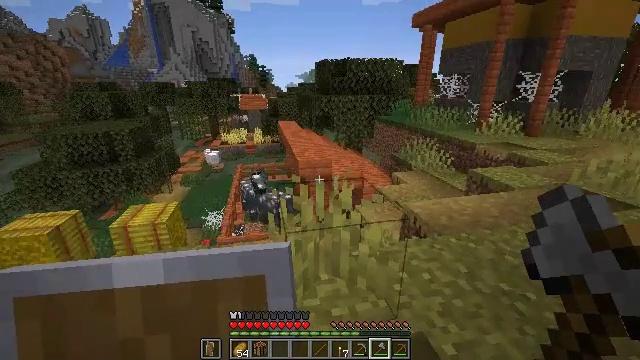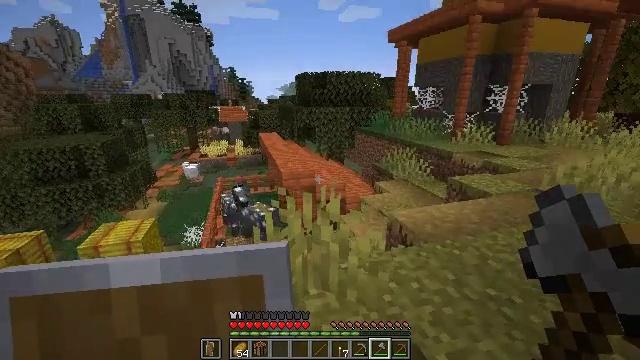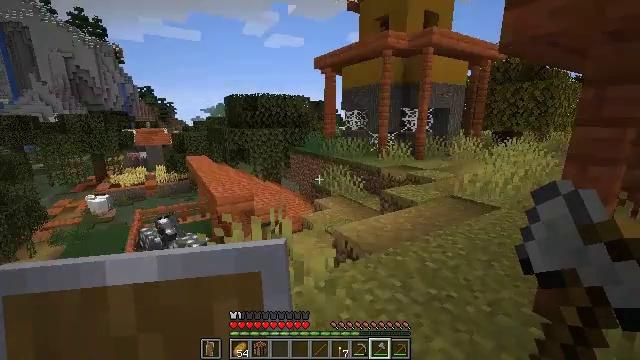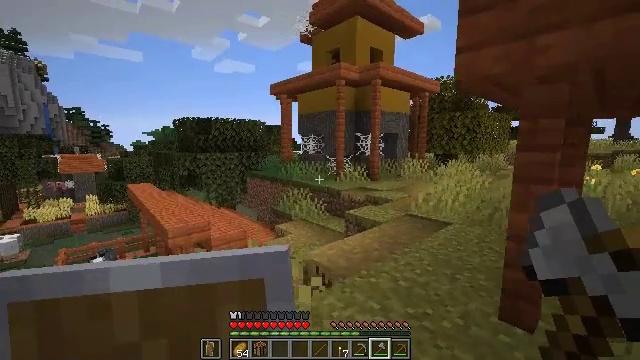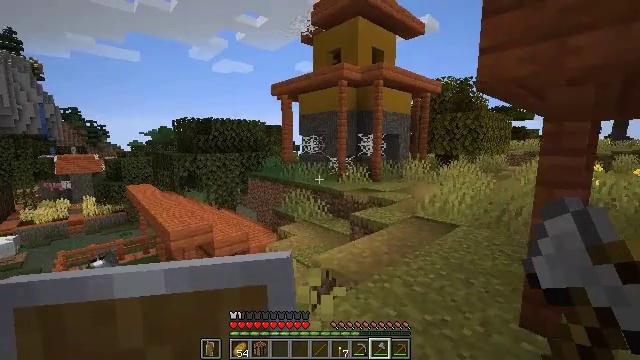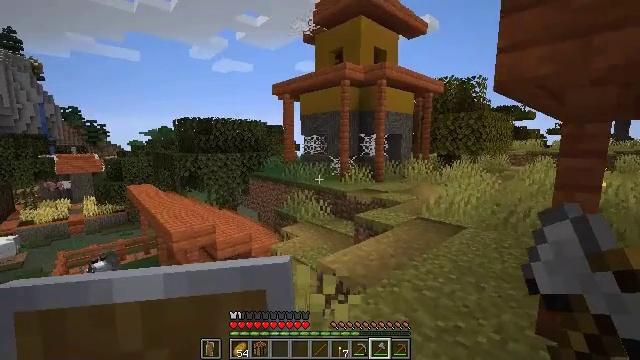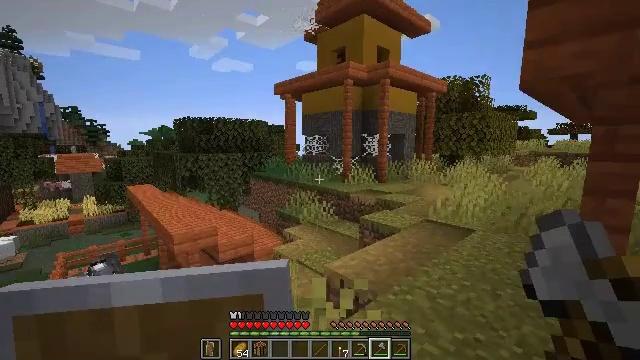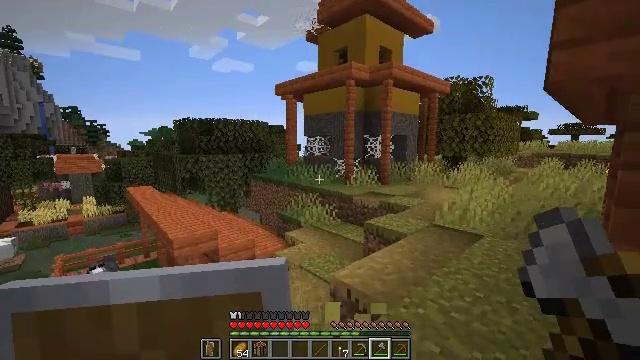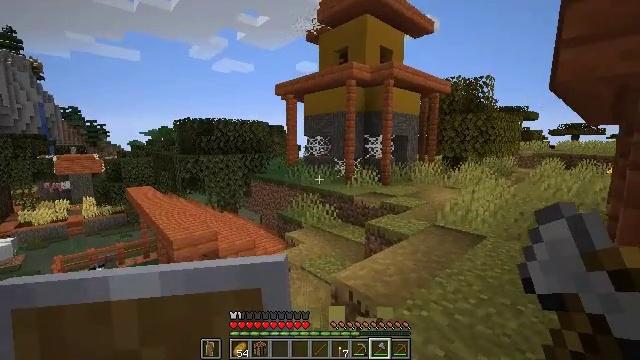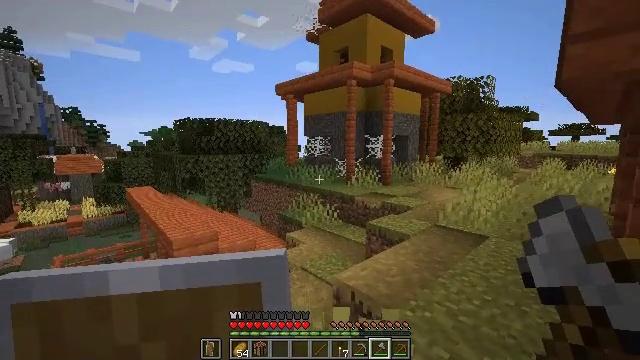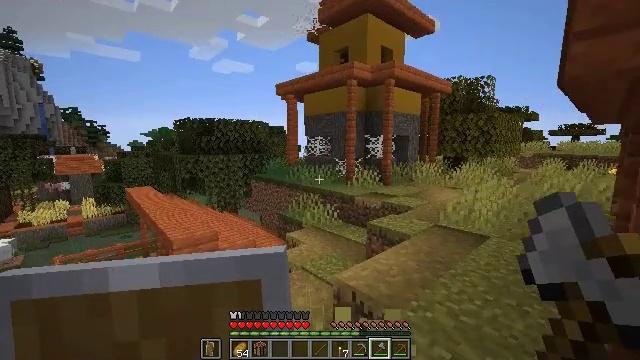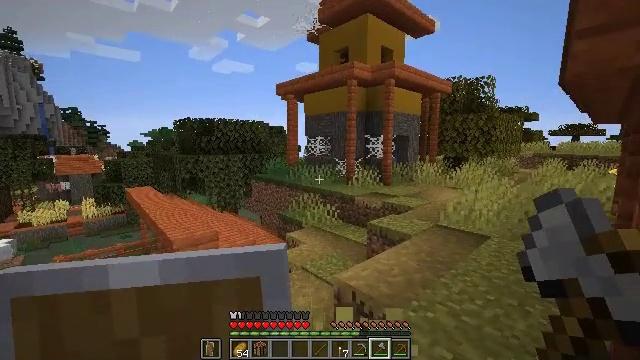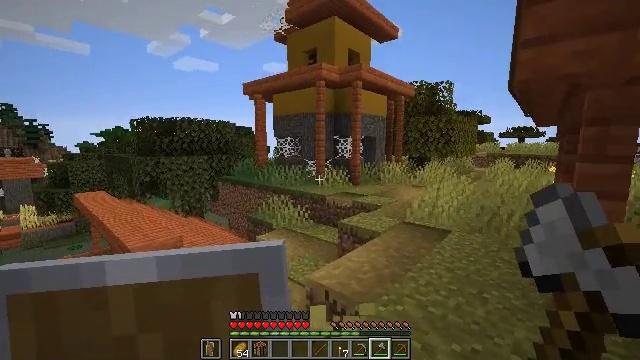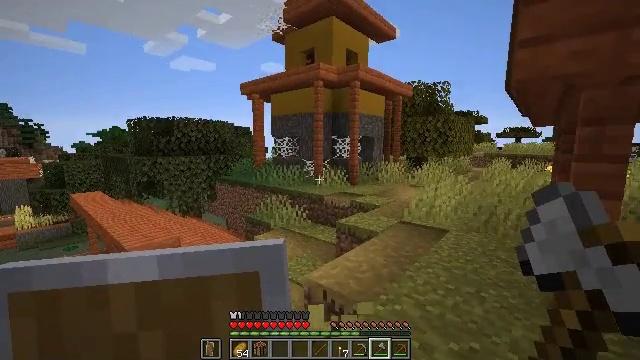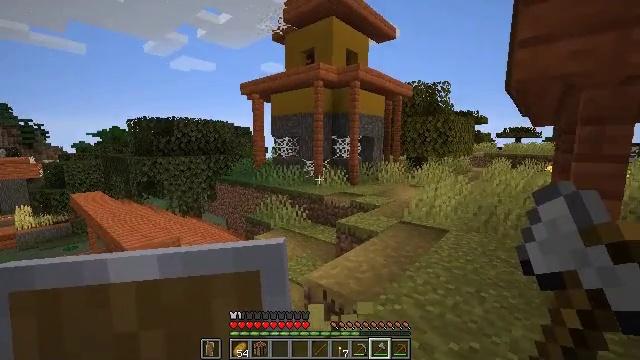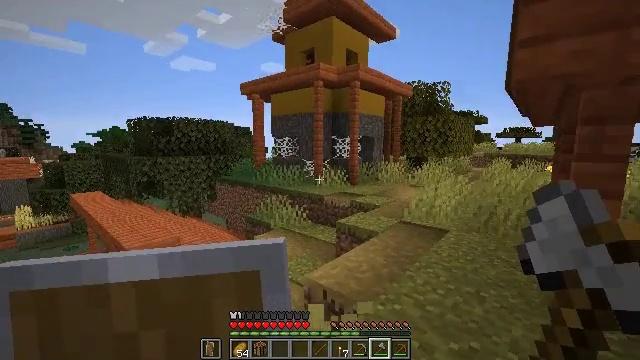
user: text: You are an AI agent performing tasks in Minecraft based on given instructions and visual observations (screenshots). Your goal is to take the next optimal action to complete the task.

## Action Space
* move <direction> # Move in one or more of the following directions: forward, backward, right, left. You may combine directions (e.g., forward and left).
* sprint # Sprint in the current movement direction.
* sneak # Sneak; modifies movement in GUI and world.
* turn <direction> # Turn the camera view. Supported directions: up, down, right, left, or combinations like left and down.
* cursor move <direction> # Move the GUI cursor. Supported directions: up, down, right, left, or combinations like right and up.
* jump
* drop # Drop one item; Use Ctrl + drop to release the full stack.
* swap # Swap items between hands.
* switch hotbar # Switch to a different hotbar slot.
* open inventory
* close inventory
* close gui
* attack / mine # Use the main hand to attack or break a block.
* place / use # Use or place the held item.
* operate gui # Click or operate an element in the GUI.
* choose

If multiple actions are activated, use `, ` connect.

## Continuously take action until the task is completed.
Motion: motion action
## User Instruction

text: Mine the bookshelf to gather resources.
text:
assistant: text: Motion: turn right and up
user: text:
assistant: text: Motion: move left, turn right and up
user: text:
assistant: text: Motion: move left, turn right and up
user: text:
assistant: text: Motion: move forward and move left
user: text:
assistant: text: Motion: move forward and move left
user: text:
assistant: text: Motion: move forward
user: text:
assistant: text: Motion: no_op
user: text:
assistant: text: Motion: no_op
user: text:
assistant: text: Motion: no_op
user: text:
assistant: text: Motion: no_op
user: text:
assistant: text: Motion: no_op
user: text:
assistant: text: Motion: turn right
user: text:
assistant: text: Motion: no_op
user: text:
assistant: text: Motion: no_op
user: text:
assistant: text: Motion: no_op
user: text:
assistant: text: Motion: turn right
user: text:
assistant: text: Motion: turn right
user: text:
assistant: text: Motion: turn left
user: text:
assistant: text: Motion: no_op
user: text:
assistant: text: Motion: move forward
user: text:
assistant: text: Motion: move forward, sprint, turn left
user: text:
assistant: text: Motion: move forward, sprint, turn left and up
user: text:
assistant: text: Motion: move forward, sprint, turn left
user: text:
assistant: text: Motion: move forward, sprint
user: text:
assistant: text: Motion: move forward, sprint
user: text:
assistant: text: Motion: move forward, sprint
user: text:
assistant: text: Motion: move forward, sprint
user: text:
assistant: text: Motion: move forward, sprint
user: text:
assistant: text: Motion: move forward, sprint
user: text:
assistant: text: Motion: move forward and move left, sprint